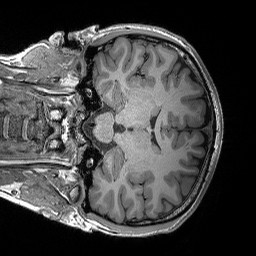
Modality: T1w
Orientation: coronal
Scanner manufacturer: siemens
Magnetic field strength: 3 T
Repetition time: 2.25 s
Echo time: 0.00306 s